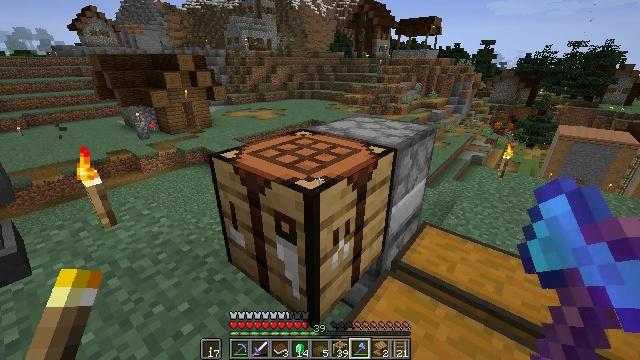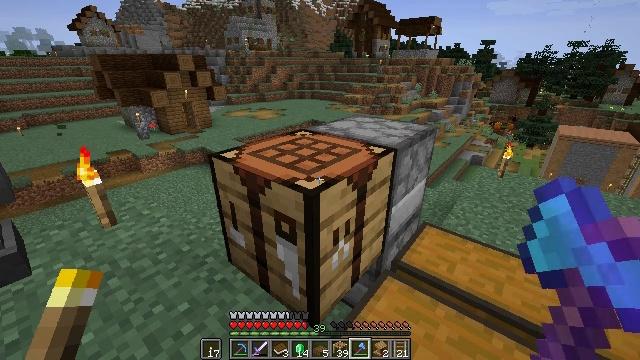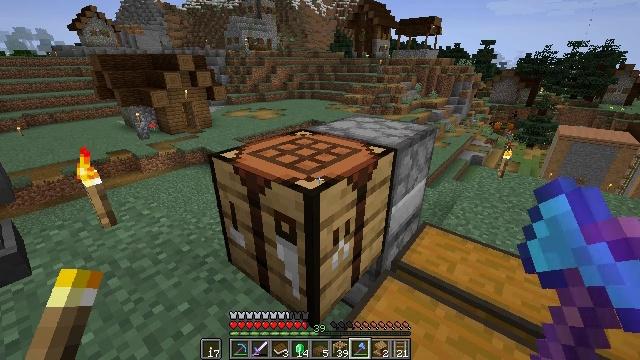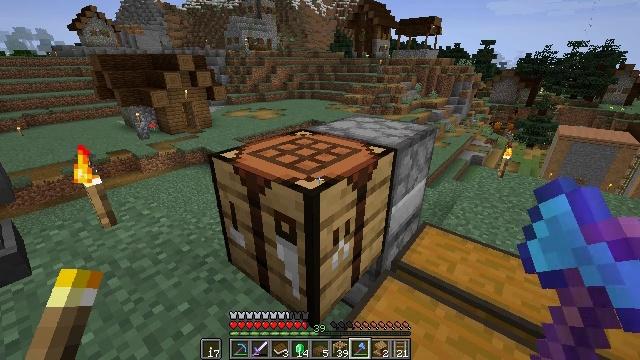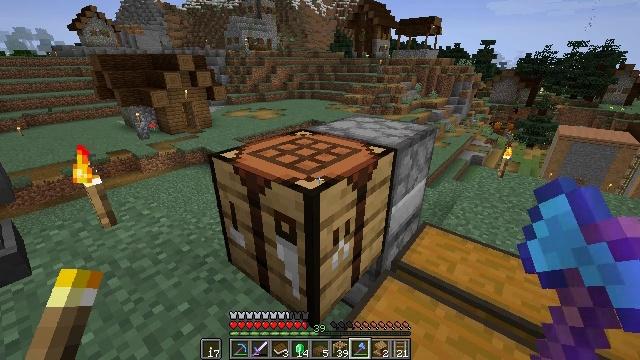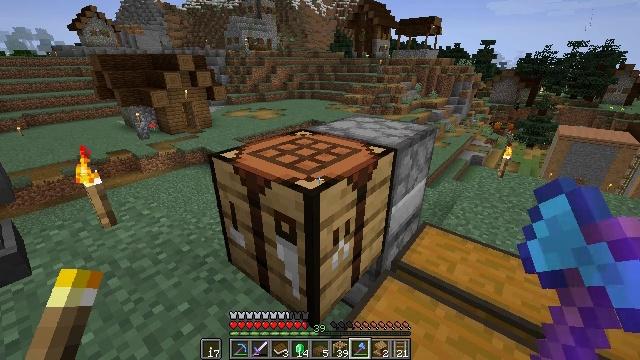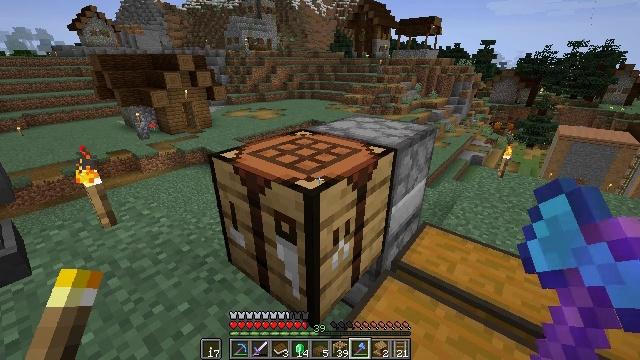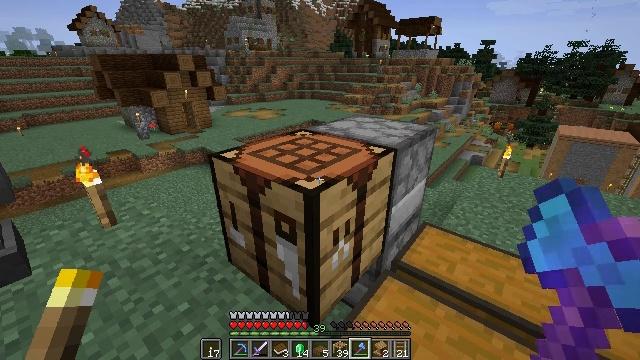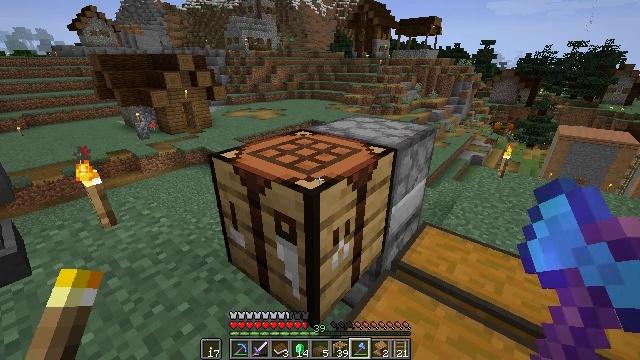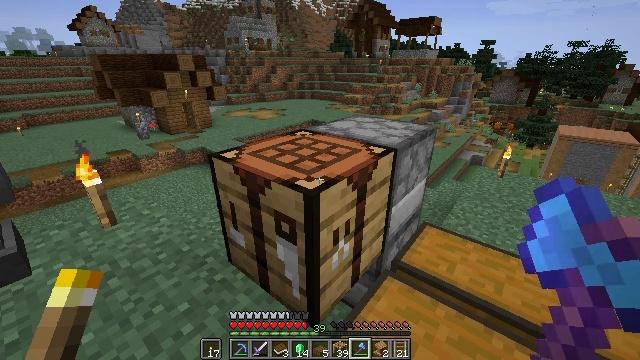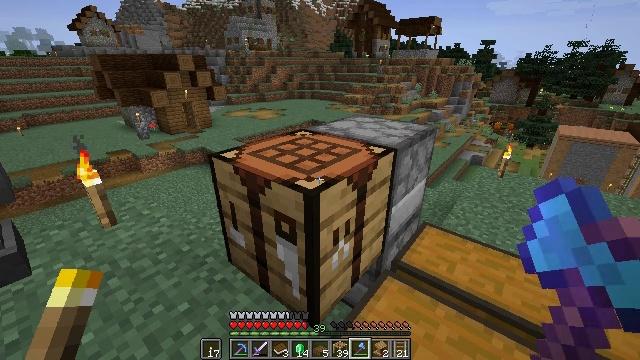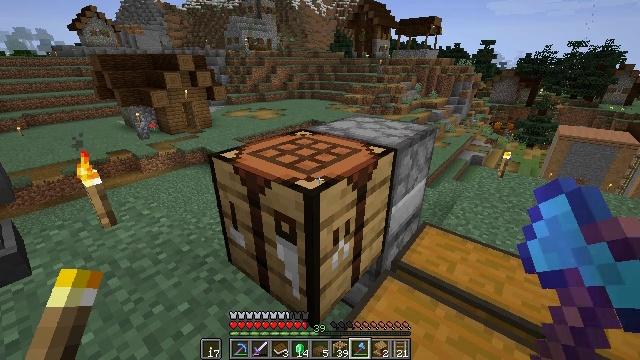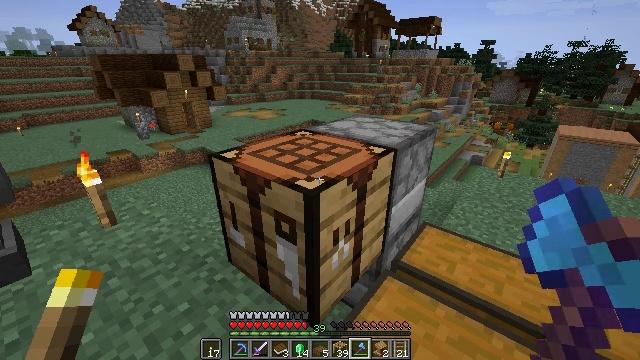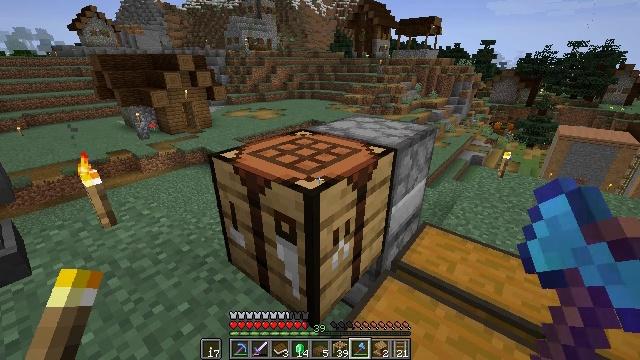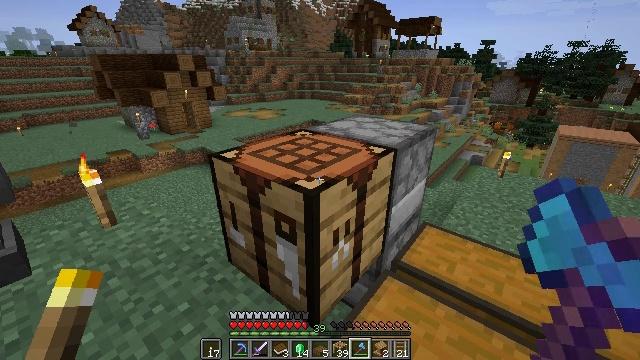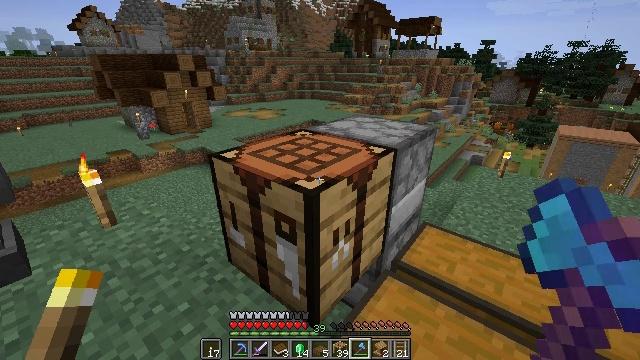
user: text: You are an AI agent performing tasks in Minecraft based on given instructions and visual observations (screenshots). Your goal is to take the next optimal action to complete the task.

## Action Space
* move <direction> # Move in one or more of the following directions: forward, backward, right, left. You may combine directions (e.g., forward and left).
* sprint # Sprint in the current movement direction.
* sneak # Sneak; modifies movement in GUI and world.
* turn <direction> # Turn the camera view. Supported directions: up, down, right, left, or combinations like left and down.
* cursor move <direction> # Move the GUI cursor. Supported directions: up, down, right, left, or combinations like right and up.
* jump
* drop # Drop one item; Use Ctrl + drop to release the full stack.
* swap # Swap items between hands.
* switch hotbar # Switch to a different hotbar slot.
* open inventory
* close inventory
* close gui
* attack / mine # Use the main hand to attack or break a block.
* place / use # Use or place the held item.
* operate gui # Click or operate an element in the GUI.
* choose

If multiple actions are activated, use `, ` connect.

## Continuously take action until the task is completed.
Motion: motion action
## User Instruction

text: Mine the spruce slab.
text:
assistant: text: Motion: no_op
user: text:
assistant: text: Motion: no_op
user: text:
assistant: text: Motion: no_op
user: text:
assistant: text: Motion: no_op
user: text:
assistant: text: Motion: no_op
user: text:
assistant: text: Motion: no_op
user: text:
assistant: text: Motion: no_op
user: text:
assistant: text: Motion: no_op
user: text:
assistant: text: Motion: no_op
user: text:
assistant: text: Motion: no_op
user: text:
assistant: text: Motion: no_op
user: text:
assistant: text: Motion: no_op
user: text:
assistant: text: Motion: no_op
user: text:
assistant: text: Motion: no_op
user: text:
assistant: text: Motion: no_op
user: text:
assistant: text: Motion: no_op
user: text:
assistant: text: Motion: no_op
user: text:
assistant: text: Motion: no_op
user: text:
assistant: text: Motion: no_op
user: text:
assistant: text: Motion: no_op
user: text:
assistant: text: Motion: no_op
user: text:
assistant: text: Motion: no_op
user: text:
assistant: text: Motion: no_op
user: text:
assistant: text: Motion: no_op
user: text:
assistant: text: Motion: no_op
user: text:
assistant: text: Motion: no_op
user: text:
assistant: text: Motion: no_op
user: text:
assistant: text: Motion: no_op
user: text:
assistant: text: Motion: no_op
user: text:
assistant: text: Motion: no_op